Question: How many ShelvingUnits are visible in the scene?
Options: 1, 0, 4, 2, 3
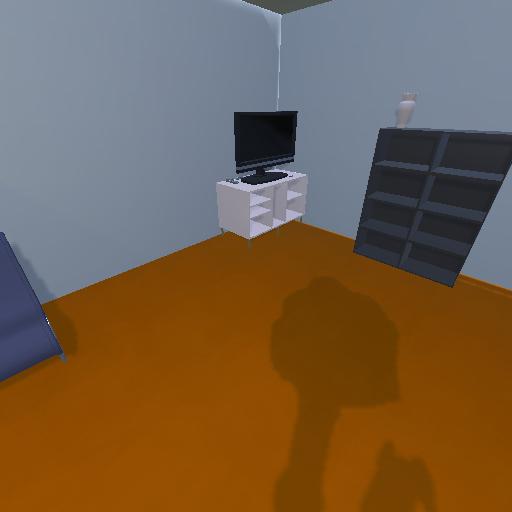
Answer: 1